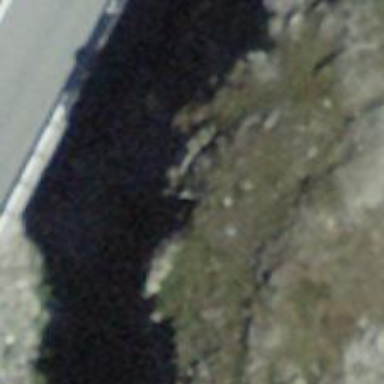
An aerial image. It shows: Cliff in nature.